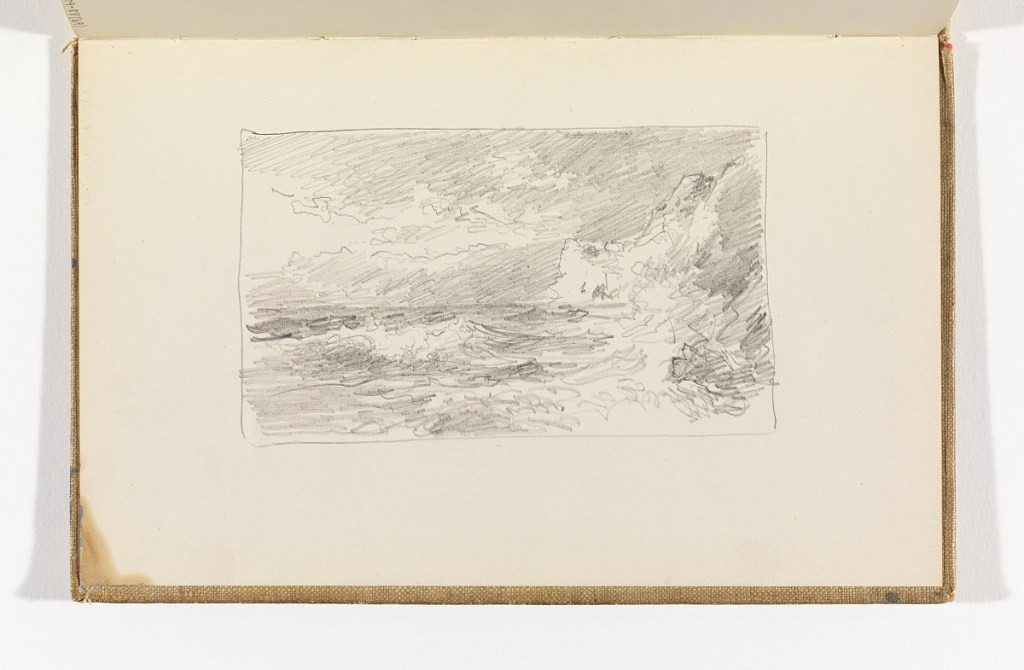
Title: Waves Breaking on Beach with Cliffs at Right
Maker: William Trost Richards, American, 1833–1905
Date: after 1878
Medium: Graphite on cream wove paper
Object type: Sketchbook folio
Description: View of rough ocean with cliffs at right.